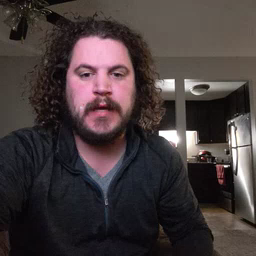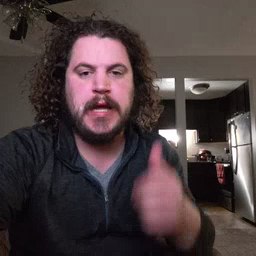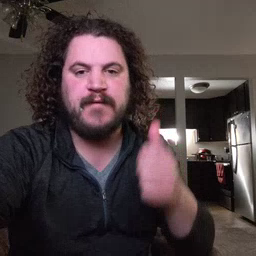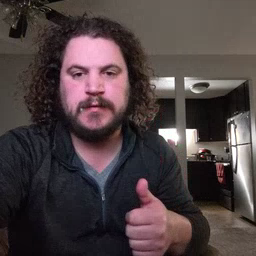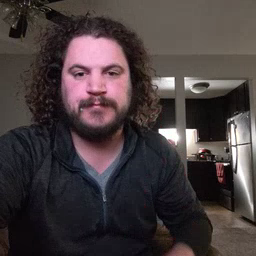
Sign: every